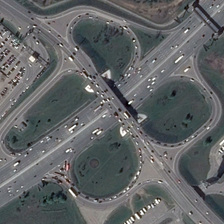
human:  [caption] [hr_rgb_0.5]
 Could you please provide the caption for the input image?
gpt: some green plants are near a viaduct with many cars .

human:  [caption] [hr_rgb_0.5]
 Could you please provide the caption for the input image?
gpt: some green plants are near a viaduct with many cars .

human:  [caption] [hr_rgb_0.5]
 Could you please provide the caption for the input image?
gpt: some green plants are near a viaduct with many cars .

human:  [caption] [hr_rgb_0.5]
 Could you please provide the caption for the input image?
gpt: some green plants are near a viaduct with many cars .

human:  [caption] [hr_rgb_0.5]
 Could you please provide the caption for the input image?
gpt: some green plants are near a viaduct with many cars .